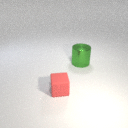
large green metal cylinder to the right of small red rubber cube